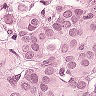
Metastatic tissue present: yes